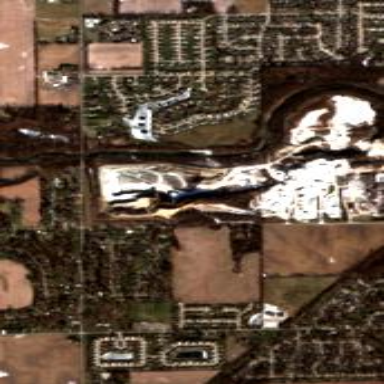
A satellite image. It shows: Quarry area.